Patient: sex M, age 77
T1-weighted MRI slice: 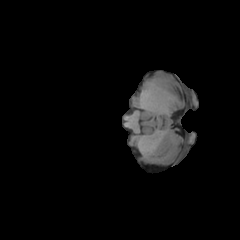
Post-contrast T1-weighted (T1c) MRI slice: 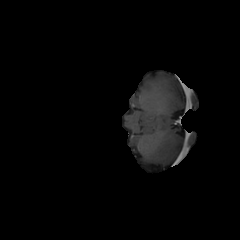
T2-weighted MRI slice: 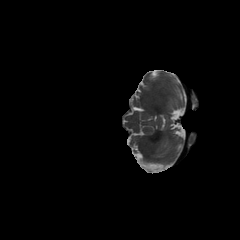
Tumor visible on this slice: no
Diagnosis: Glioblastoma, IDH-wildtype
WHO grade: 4